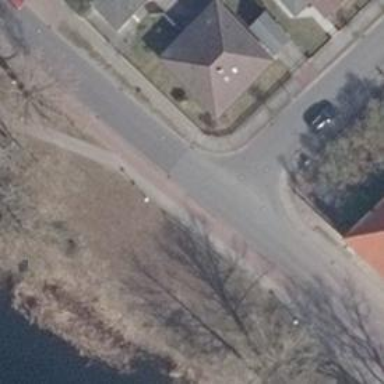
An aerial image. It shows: Residential road with sidewalks on both sides.